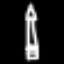
Label: pencil